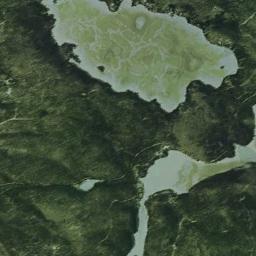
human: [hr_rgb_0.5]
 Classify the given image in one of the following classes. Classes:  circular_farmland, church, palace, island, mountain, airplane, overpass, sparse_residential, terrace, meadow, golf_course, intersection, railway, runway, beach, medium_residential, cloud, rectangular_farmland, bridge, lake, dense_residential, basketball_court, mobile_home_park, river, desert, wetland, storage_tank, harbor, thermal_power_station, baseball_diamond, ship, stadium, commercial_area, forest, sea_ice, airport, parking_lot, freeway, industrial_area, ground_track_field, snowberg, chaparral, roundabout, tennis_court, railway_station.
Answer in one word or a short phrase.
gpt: wetland